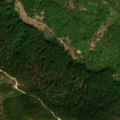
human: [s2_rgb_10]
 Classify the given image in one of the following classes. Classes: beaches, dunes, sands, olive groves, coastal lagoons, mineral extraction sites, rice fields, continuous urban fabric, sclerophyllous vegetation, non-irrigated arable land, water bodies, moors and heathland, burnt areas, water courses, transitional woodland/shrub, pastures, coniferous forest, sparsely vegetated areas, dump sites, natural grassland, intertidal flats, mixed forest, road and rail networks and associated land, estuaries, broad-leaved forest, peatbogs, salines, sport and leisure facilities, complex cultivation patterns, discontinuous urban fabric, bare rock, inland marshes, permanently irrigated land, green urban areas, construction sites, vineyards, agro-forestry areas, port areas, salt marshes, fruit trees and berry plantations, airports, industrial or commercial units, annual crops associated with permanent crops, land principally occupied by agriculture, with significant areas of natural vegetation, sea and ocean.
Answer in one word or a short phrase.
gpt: broad-leaved forest, transitional woodland/shrub